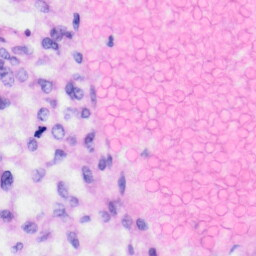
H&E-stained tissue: Liver